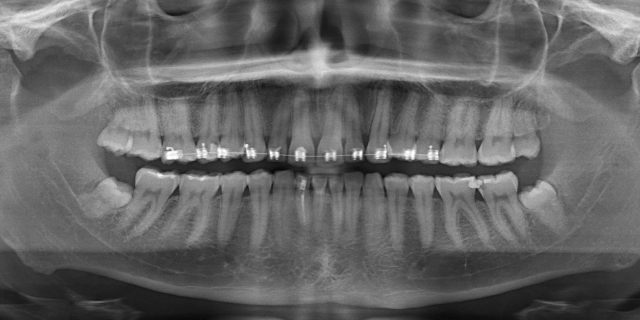
adult